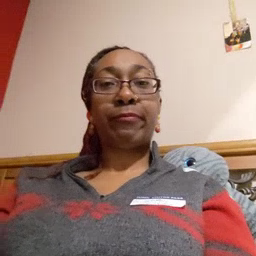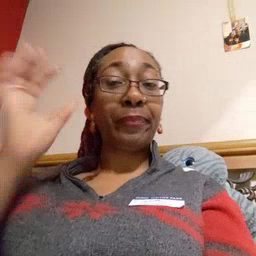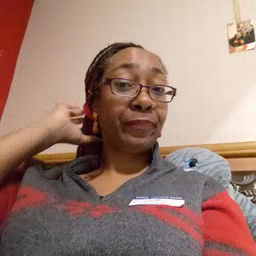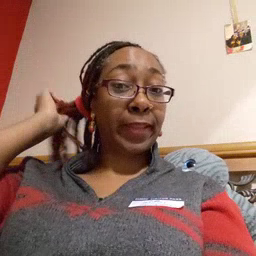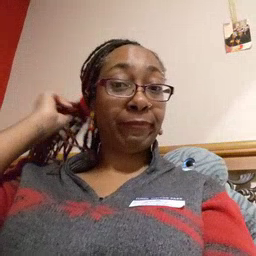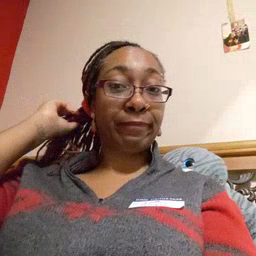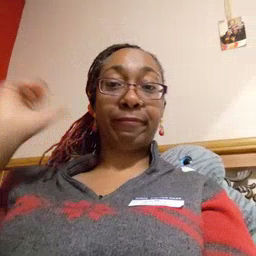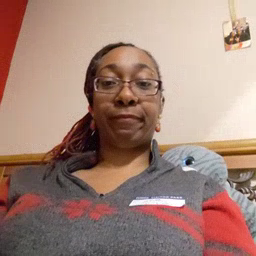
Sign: hair